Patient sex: F
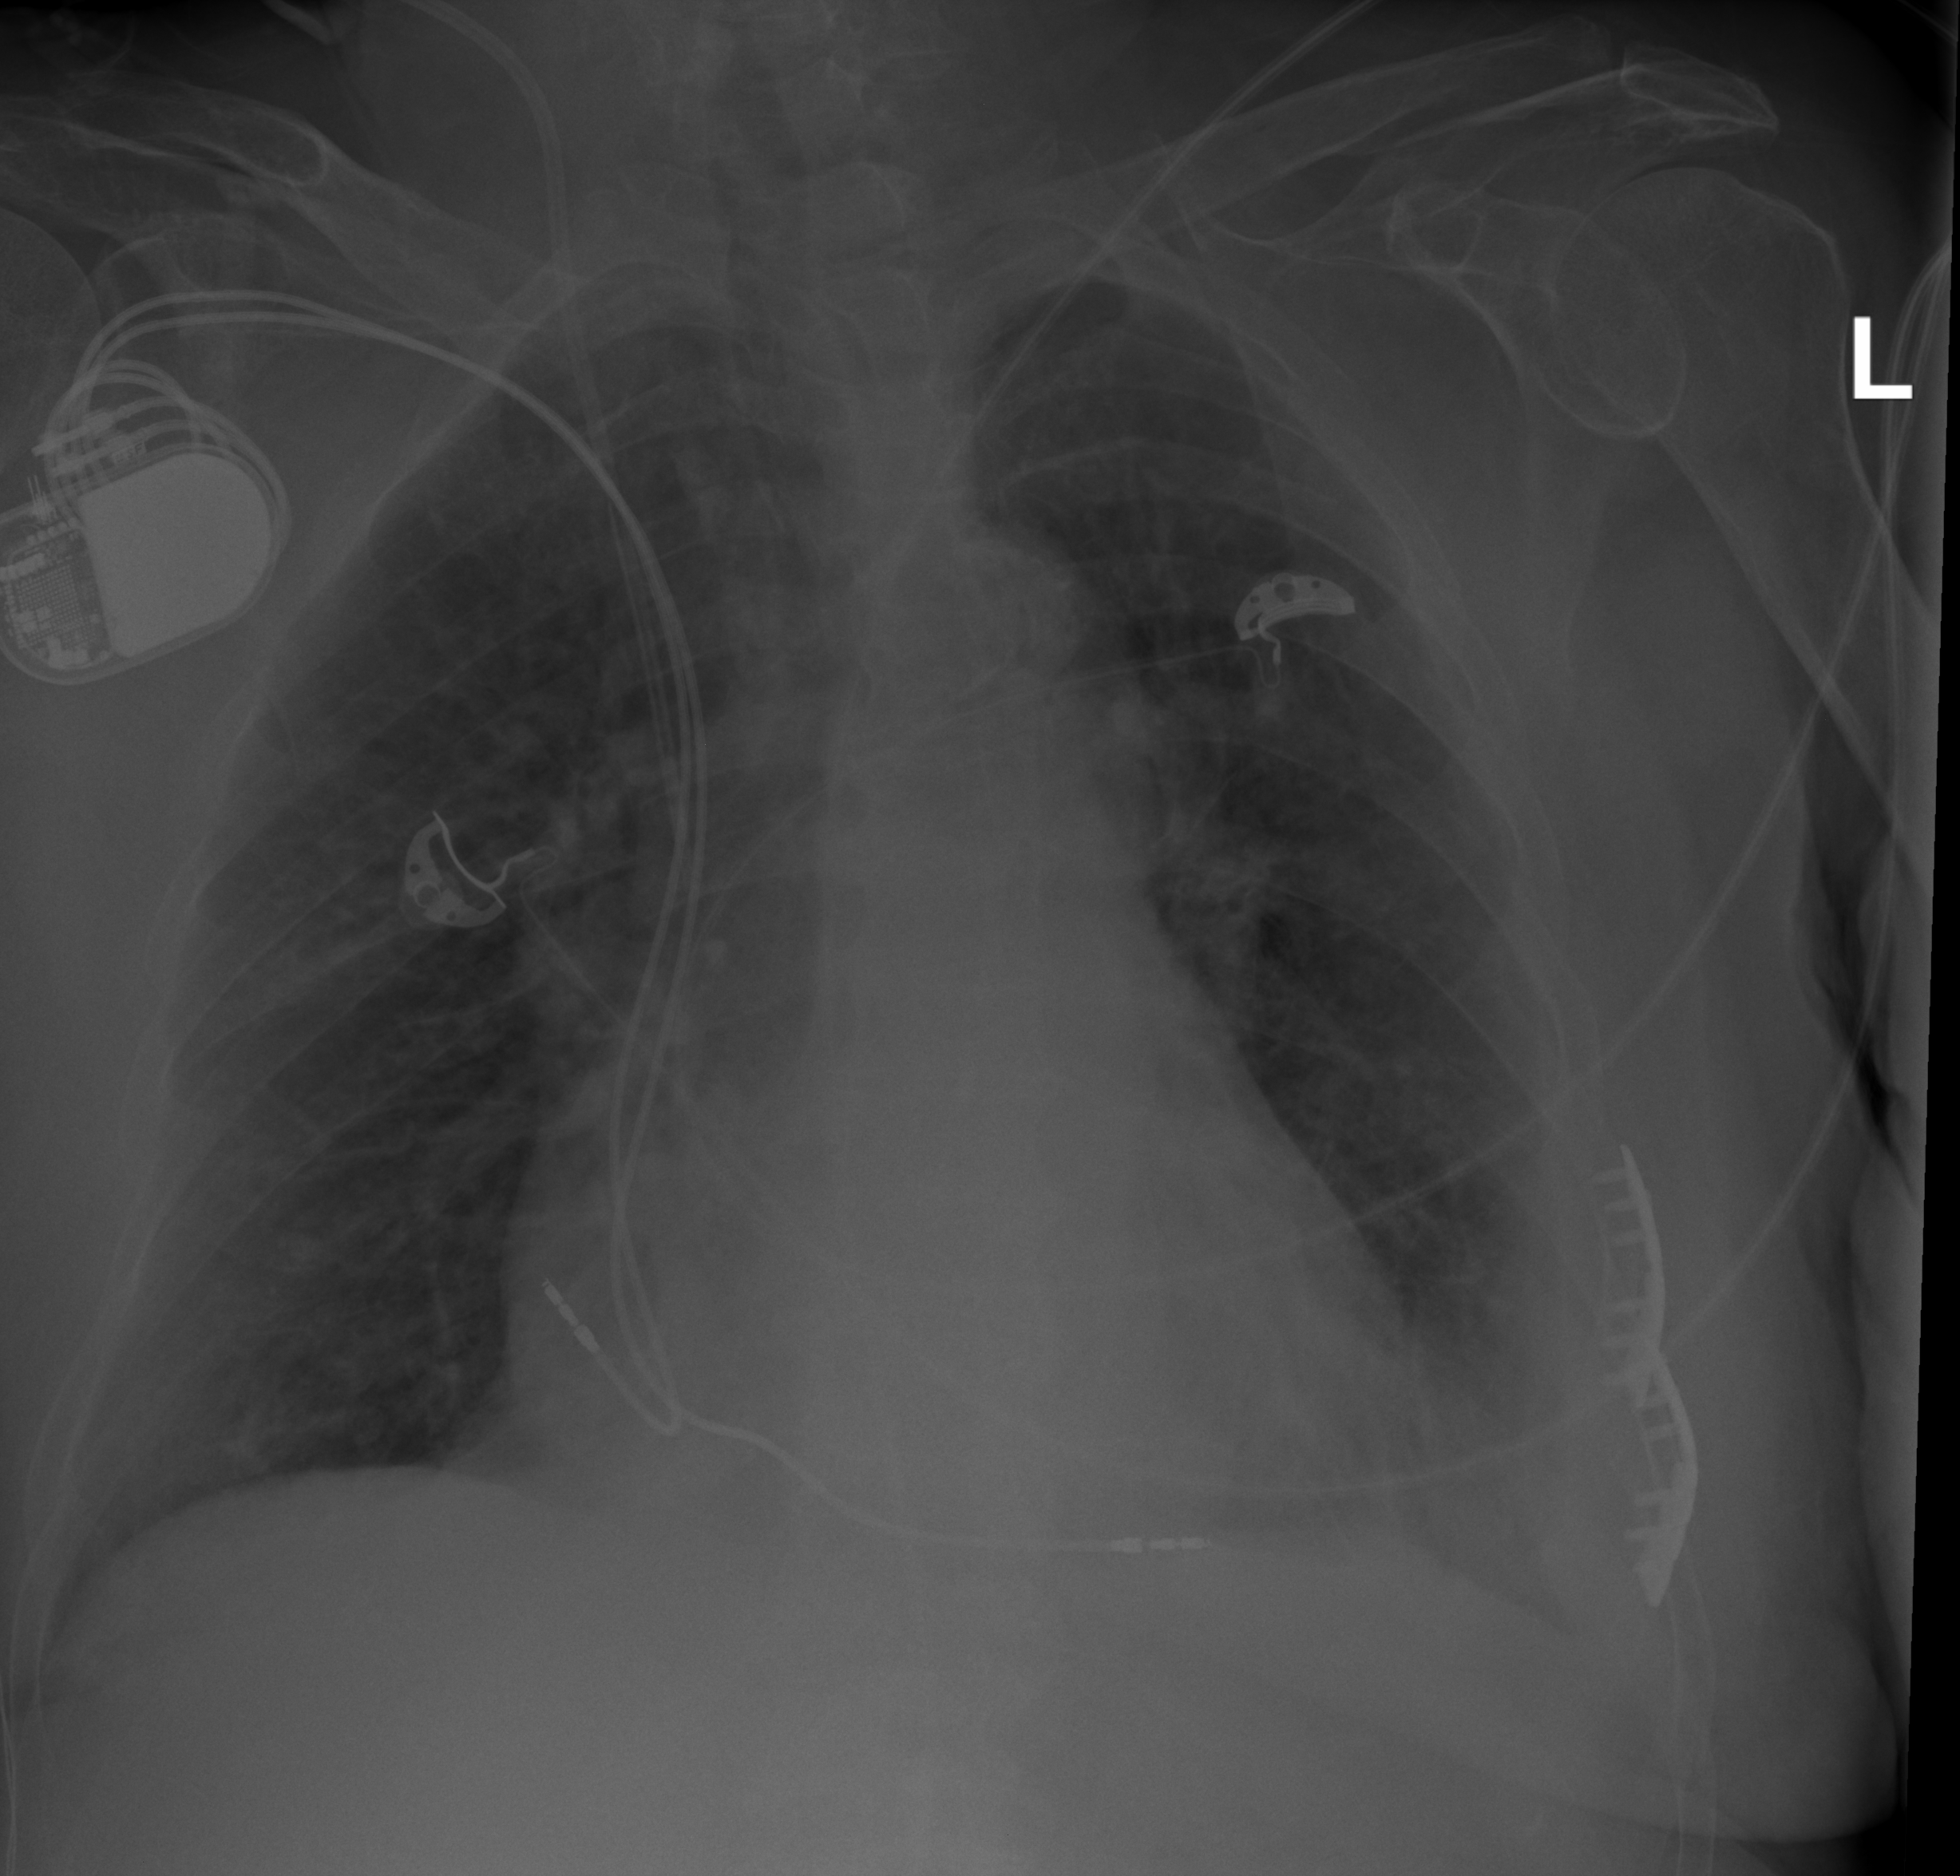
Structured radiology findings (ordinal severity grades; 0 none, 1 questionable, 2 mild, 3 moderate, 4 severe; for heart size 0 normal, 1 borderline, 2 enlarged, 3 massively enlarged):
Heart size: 2
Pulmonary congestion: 2
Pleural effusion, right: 0
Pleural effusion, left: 2
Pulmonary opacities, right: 1
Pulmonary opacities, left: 1
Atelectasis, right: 0
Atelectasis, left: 2